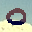
Label: 0